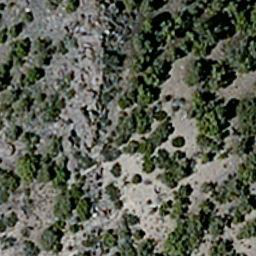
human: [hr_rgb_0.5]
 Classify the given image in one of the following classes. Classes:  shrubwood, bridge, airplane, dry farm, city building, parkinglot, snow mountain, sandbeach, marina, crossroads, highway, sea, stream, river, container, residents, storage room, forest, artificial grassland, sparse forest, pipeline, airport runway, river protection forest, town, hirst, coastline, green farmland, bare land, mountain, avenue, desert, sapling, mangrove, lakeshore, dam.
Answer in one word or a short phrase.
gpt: sparse forest